Field crop: maize
Growth stage: 1
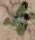
Species: chenopodium